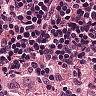
Metastatic tissue present: no